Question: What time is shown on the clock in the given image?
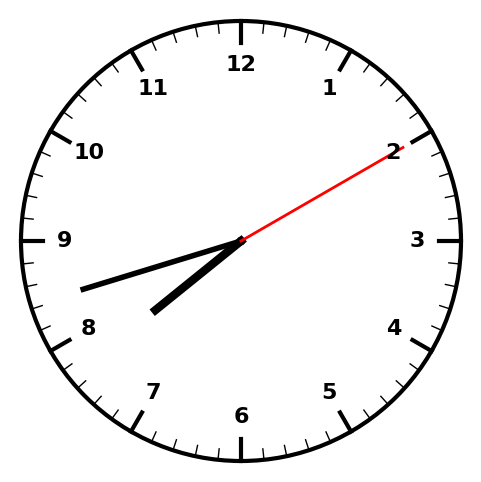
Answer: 07:42:10